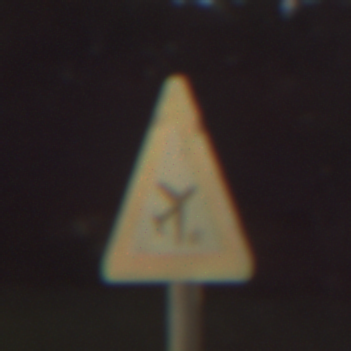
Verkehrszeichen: FlugbetriebLinks
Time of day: Night
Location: Outdoor (Suburban)
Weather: Clear
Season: NotSpecified
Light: Artificial